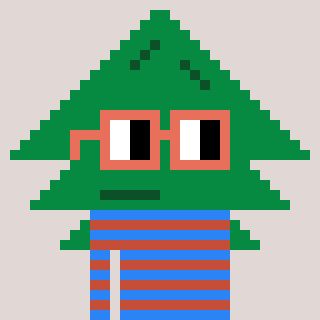
a pixel art character with square orange glasses, a fir-shaped head and a rust-colored body on a warm background